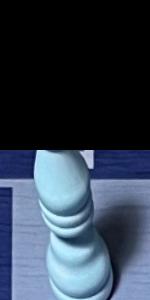
Label: Bishop_White